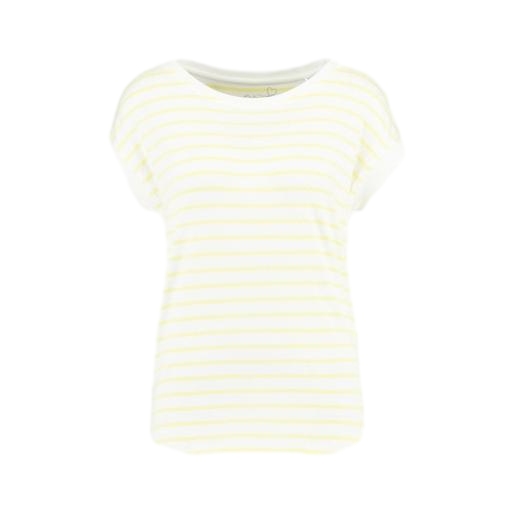
yellow and white t shirt, white relaxed fit stripe tee, short-sleeve top only macy, white background